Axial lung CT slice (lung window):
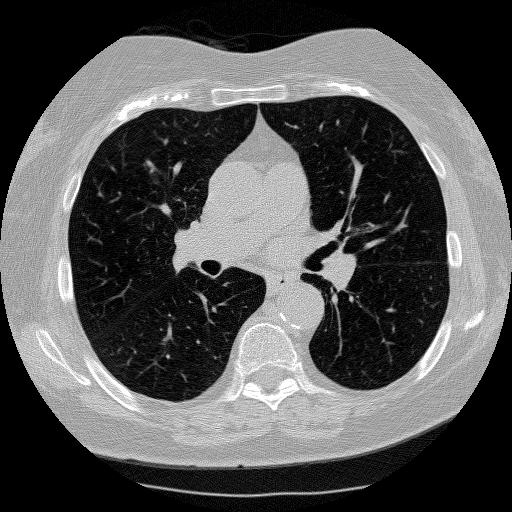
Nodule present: no